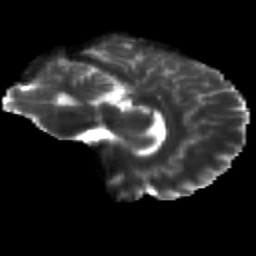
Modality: T2w
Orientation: sagittal
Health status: healthy
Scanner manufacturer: siemens
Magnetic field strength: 3 T
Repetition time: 12 s
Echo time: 0.092 s